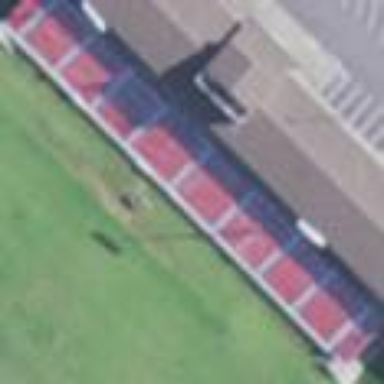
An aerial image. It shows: Bleachers on leisure land.